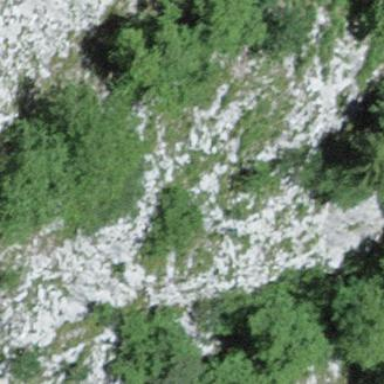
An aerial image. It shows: Forest area.